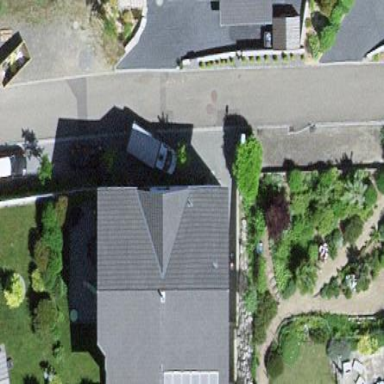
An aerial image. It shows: Residential building.